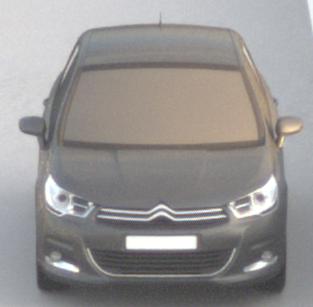
Make: Citroen
Model: C4 VTi 95
Detailed model: C4 (II)
Model produced from: 2012/08
Model produced until: 2013/06
Doors: 5
Color: gray
Road condition: dry road
Daytime: sunrise or sunset
Contrast: low contrast